Question: What is the measurement shown in the image?
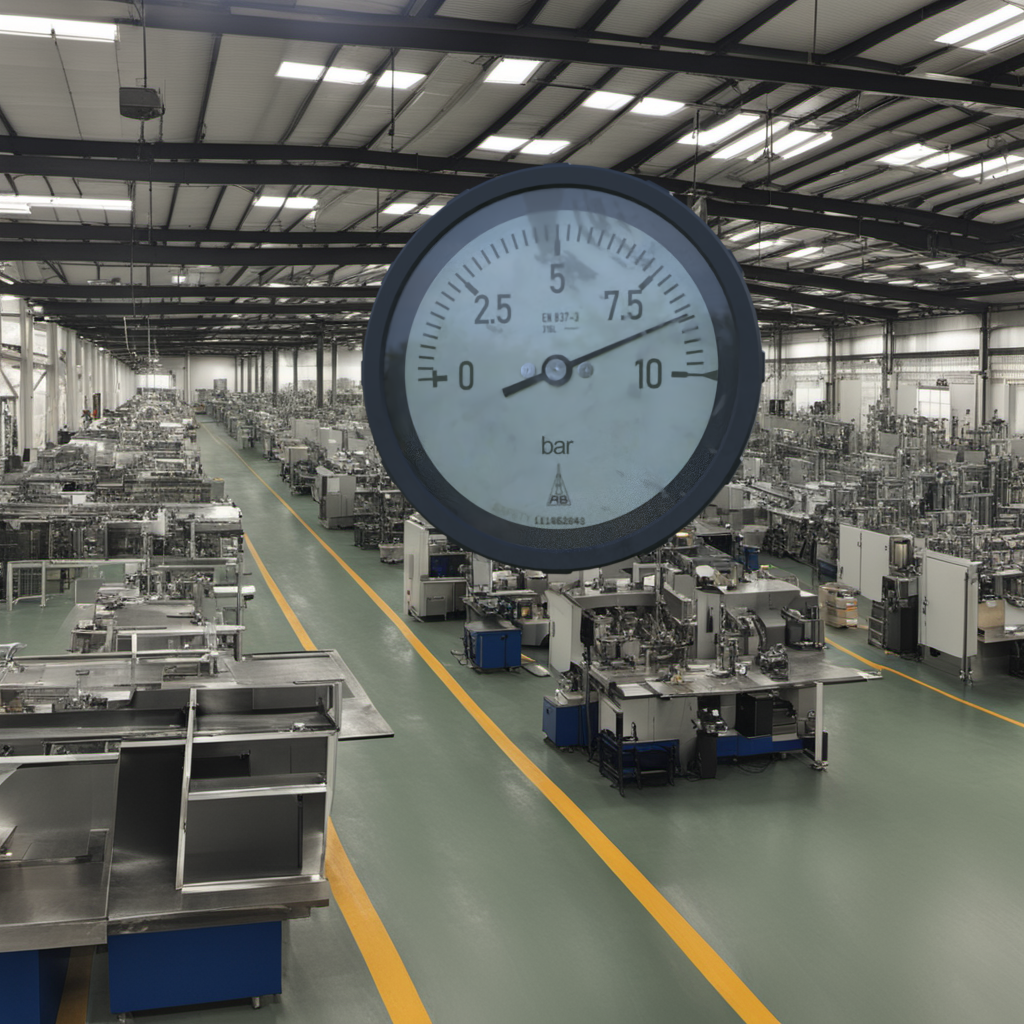
Answer: The result is 8.53
Question: What is the reading range of the measurement in the image?
Answer: The range is from 0 to 10
Question: What is the minimum and maximum value of the measurement shown in the image?
Answer: The minimum value is 0 and the maximum value is 10